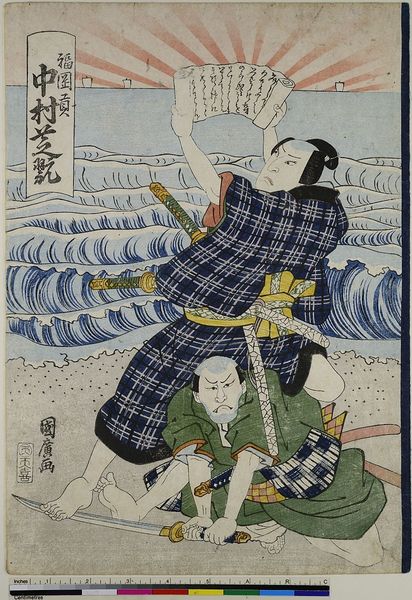
Titel: Der Schauspieler Nakamura Shikan II als Fukuoka Mitsugi
Künstler: Takigawa Kunihiro
Standort: Hamburg
Institution: Museum für Kunst und Gewerbe Hamburg
Schlagwörter: blau, kämpfer, meer, wasser, gelb, grün, schwarz, horizont, sonne, theater, gischt, holzschnitt, japan, schiffe, schrift, wellen, schriftzeichen, asien, druckgraphik, druckgrafik, schwert, waffen, asiatisch, china, sonnenstrahlen, schriftrolle, zeit, schauspieler, farbholzschnitt, schauspielerin, kabuki, edo, reproduktionen, druckerzeugnisse, theateraufführung, ukiyo